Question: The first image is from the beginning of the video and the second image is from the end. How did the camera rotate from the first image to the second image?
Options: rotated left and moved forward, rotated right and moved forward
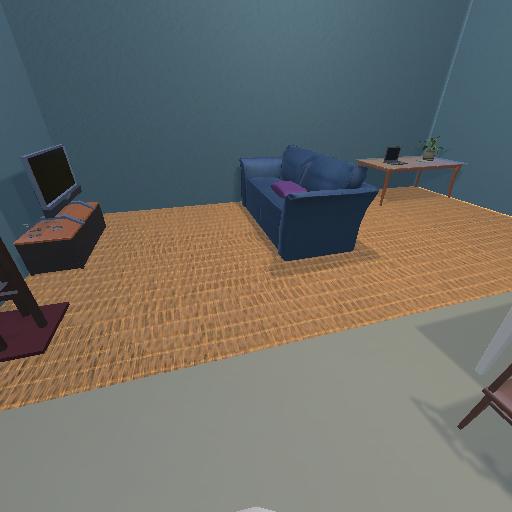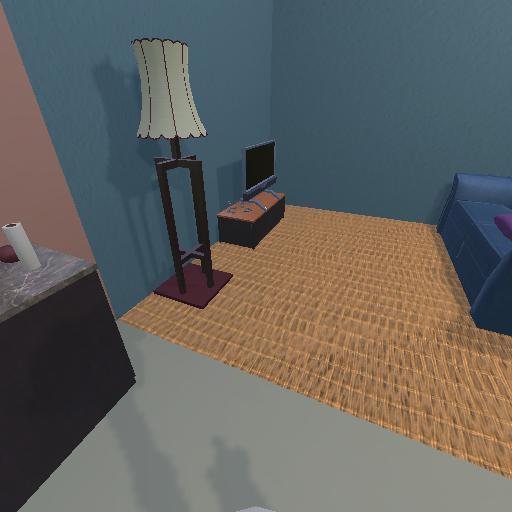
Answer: rotated left and moved forward